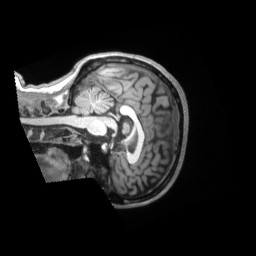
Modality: T1w
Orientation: sagittal
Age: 29
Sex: female
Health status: ill
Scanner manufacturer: siemens
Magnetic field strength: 3 T
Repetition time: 2.2 s
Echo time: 0.00157 s